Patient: sex F, age 74
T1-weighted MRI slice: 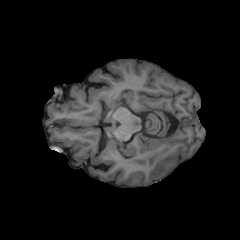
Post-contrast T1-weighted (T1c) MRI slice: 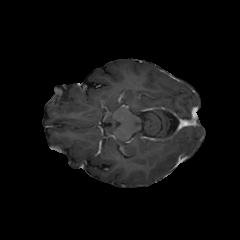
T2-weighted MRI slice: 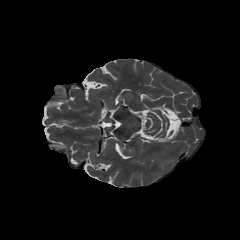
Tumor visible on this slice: no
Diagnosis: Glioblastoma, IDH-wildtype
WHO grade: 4